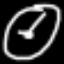
Label: clock